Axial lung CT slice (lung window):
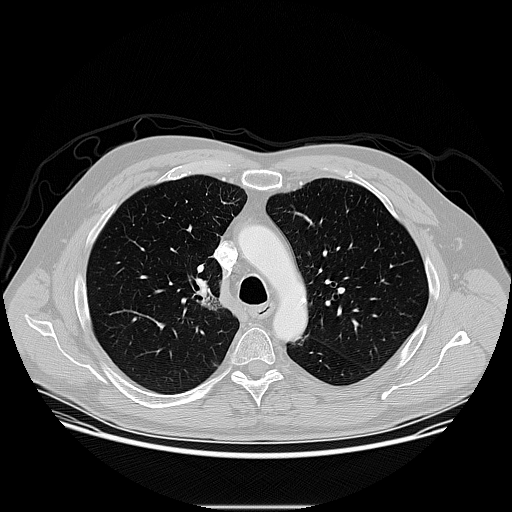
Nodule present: no